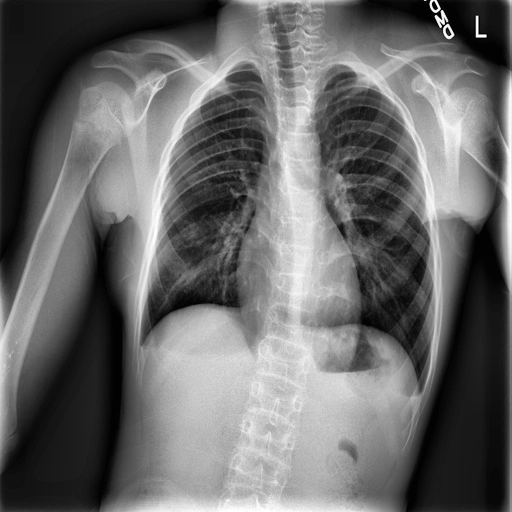
Finding: NORMAL